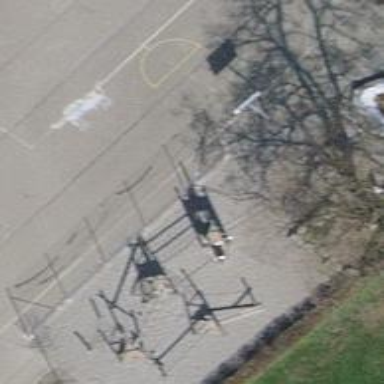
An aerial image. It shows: Fence with chain link type.